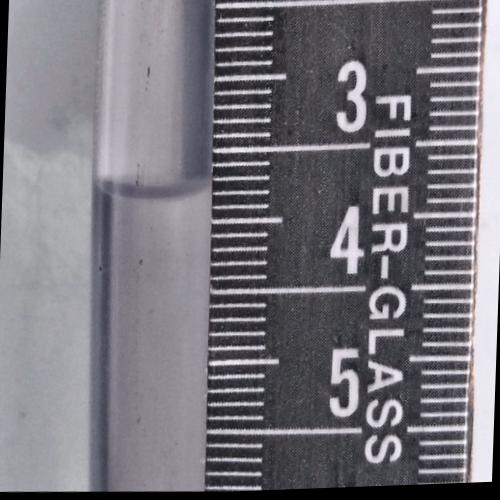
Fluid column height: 3.8 cm